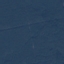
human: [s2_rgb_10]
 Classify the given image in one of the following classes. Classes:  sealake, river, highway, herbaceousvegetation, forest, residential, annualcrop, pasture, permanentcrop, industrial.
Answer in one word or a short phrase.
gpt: Forest